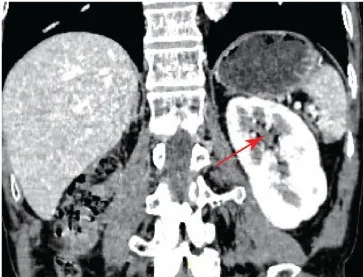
Imaging examination before and after immunotherapy. (C) After the seventh immunotherapy. The space-occupying lesion in the upper calyx of the left kidney had shrunk to 4 mmx4 mm, and the enhancement degree of the lesion was significantly lower than before.
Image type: radiology (ct)